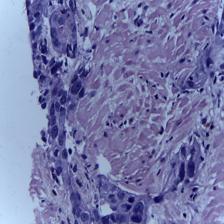
Diagnosis: OSCC